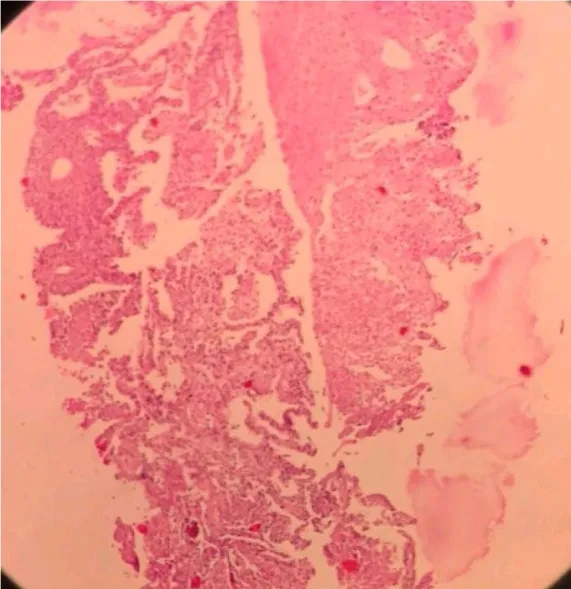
Lung parenchyma with extensive necrosis infiltrated by pleomorphic neoplastic cells (X100).
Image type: pathology (masson_trichrome)